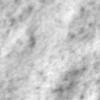
Label: no_change